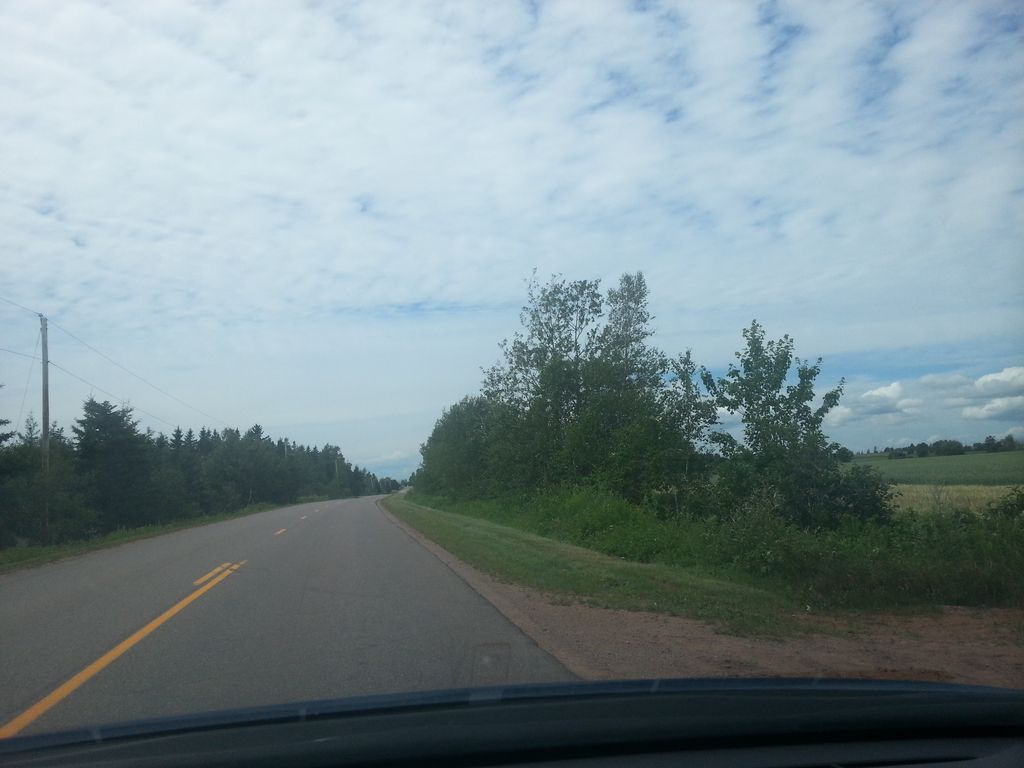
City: charlottetown